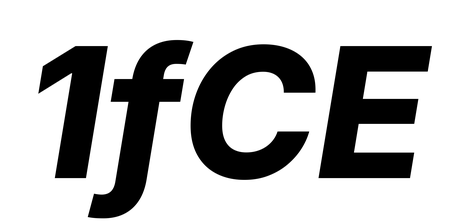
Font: Inter-Italic_ExtraBold_Italic